Question: Using .net 3.5 and Enterprise library 5.0.
From my research, I found a similar issue here:
<URL> *** this solution did not fix my issue.
I can't seem to figure it out, my config should be set up correctly, but keep getting the exception? Anyone have similar issues?
I made the suggestion to add cacheManager and reference when I call the cache manager:
'''
using Microsoft.Practices.EnterpriseLibrary.Caching;
using Microsoft.Practices.EnterpriseLibrary.Caching.Expirations;
.....
....
ICacheManager cm = CacheFactory.GetCacheManager("TrackingCacheManager");
'''
The App.config:
'''
<configuration>
<configSections>
<section name="dataConfiguration" type="Microsoft.Practices.EnterpriseLibrary.Data.Configuration.DatabaseSettings, Microsoft.Practices.EnterpriseLibrary.Data, Version=5.0.414.0, Culture=neutral, PublicKeyToken=31bf3856ad364e35" requirePermission="true" />
<section name="cachingConfiguration" type="Microsoft.Practices.EnterpriseLibrary.Caching.Configuration.CacheManagerSettings, Microsoft.Practices.EnterpriseLibrary.Caching, Version=5.0.414.0, Culture=neutral, PublicKeyToken=31bf3856ad364e35" requirePermission="true" />
</configSections>
<cachingConfiguration defaultCacheManager="TrackingCacheManager">
<cacheManagers>
<add name="TrackingCacheManager" type="Microsoft.Practices.EnterpriseLibrary.Caching.CacheManager, Microsoft.Practices.EnterpriseLibrary.Caching, Version=5.0.414.0, Culture=neutral, PublicKeyToken=31bf3856ad364e35"
expirationPollFrequencyInSeconds="120" maximumElementsInCacheBeforeScavenging="1000"
numberToRemoveWhenScavenging="10" backingStoreName="NullBackingStore" />
</cacheManagers>
<backingStores>
<add type="Microsoft.Practices.EnterpriseLibrary.Caching.BackingStoreImplementations.NullBackingStore, Microsoft.Practices.EnterpriseLibrary.Caching, Version=5.0.414.0, Culture=neutral, PublicKeyToken=31bf3856ad364e35"
name="NullBackingStore" />
</backingStores>
</cachingConfiguration>
<dataConfiguration defaultDatabase="ConnectionString" />
<connectionStrings>
<add name="ConnectionString" connectionString="server=AFS7BCBRNGQ5O0\DEVELOPMENT;database=EITC_RTS;Integrated Security=True"
providerName="System.Data.SqlClient" />
</connectionStrings>
</configuration>
'''
My references:

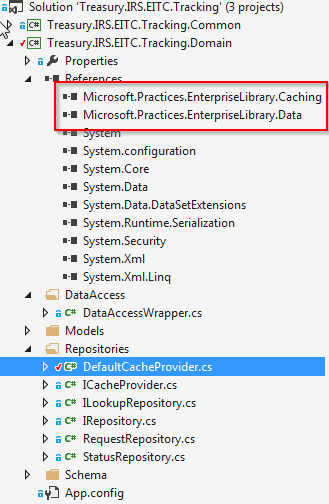
Answer: My guess is that you've setup this configuration in an App.config for your Domain project. But your main project has it's own config file which this configuration must be copied into.
So for example, if your main project was a webapp, then it would have a web.config. The caching configuration you have added to the App.config of the Domain project is not used at runtime. The configuration being used is from main project's config, in this example the web.config.
Copy your Caching configuration from the Domain App.Config to the main config file and it will work.